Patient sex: F
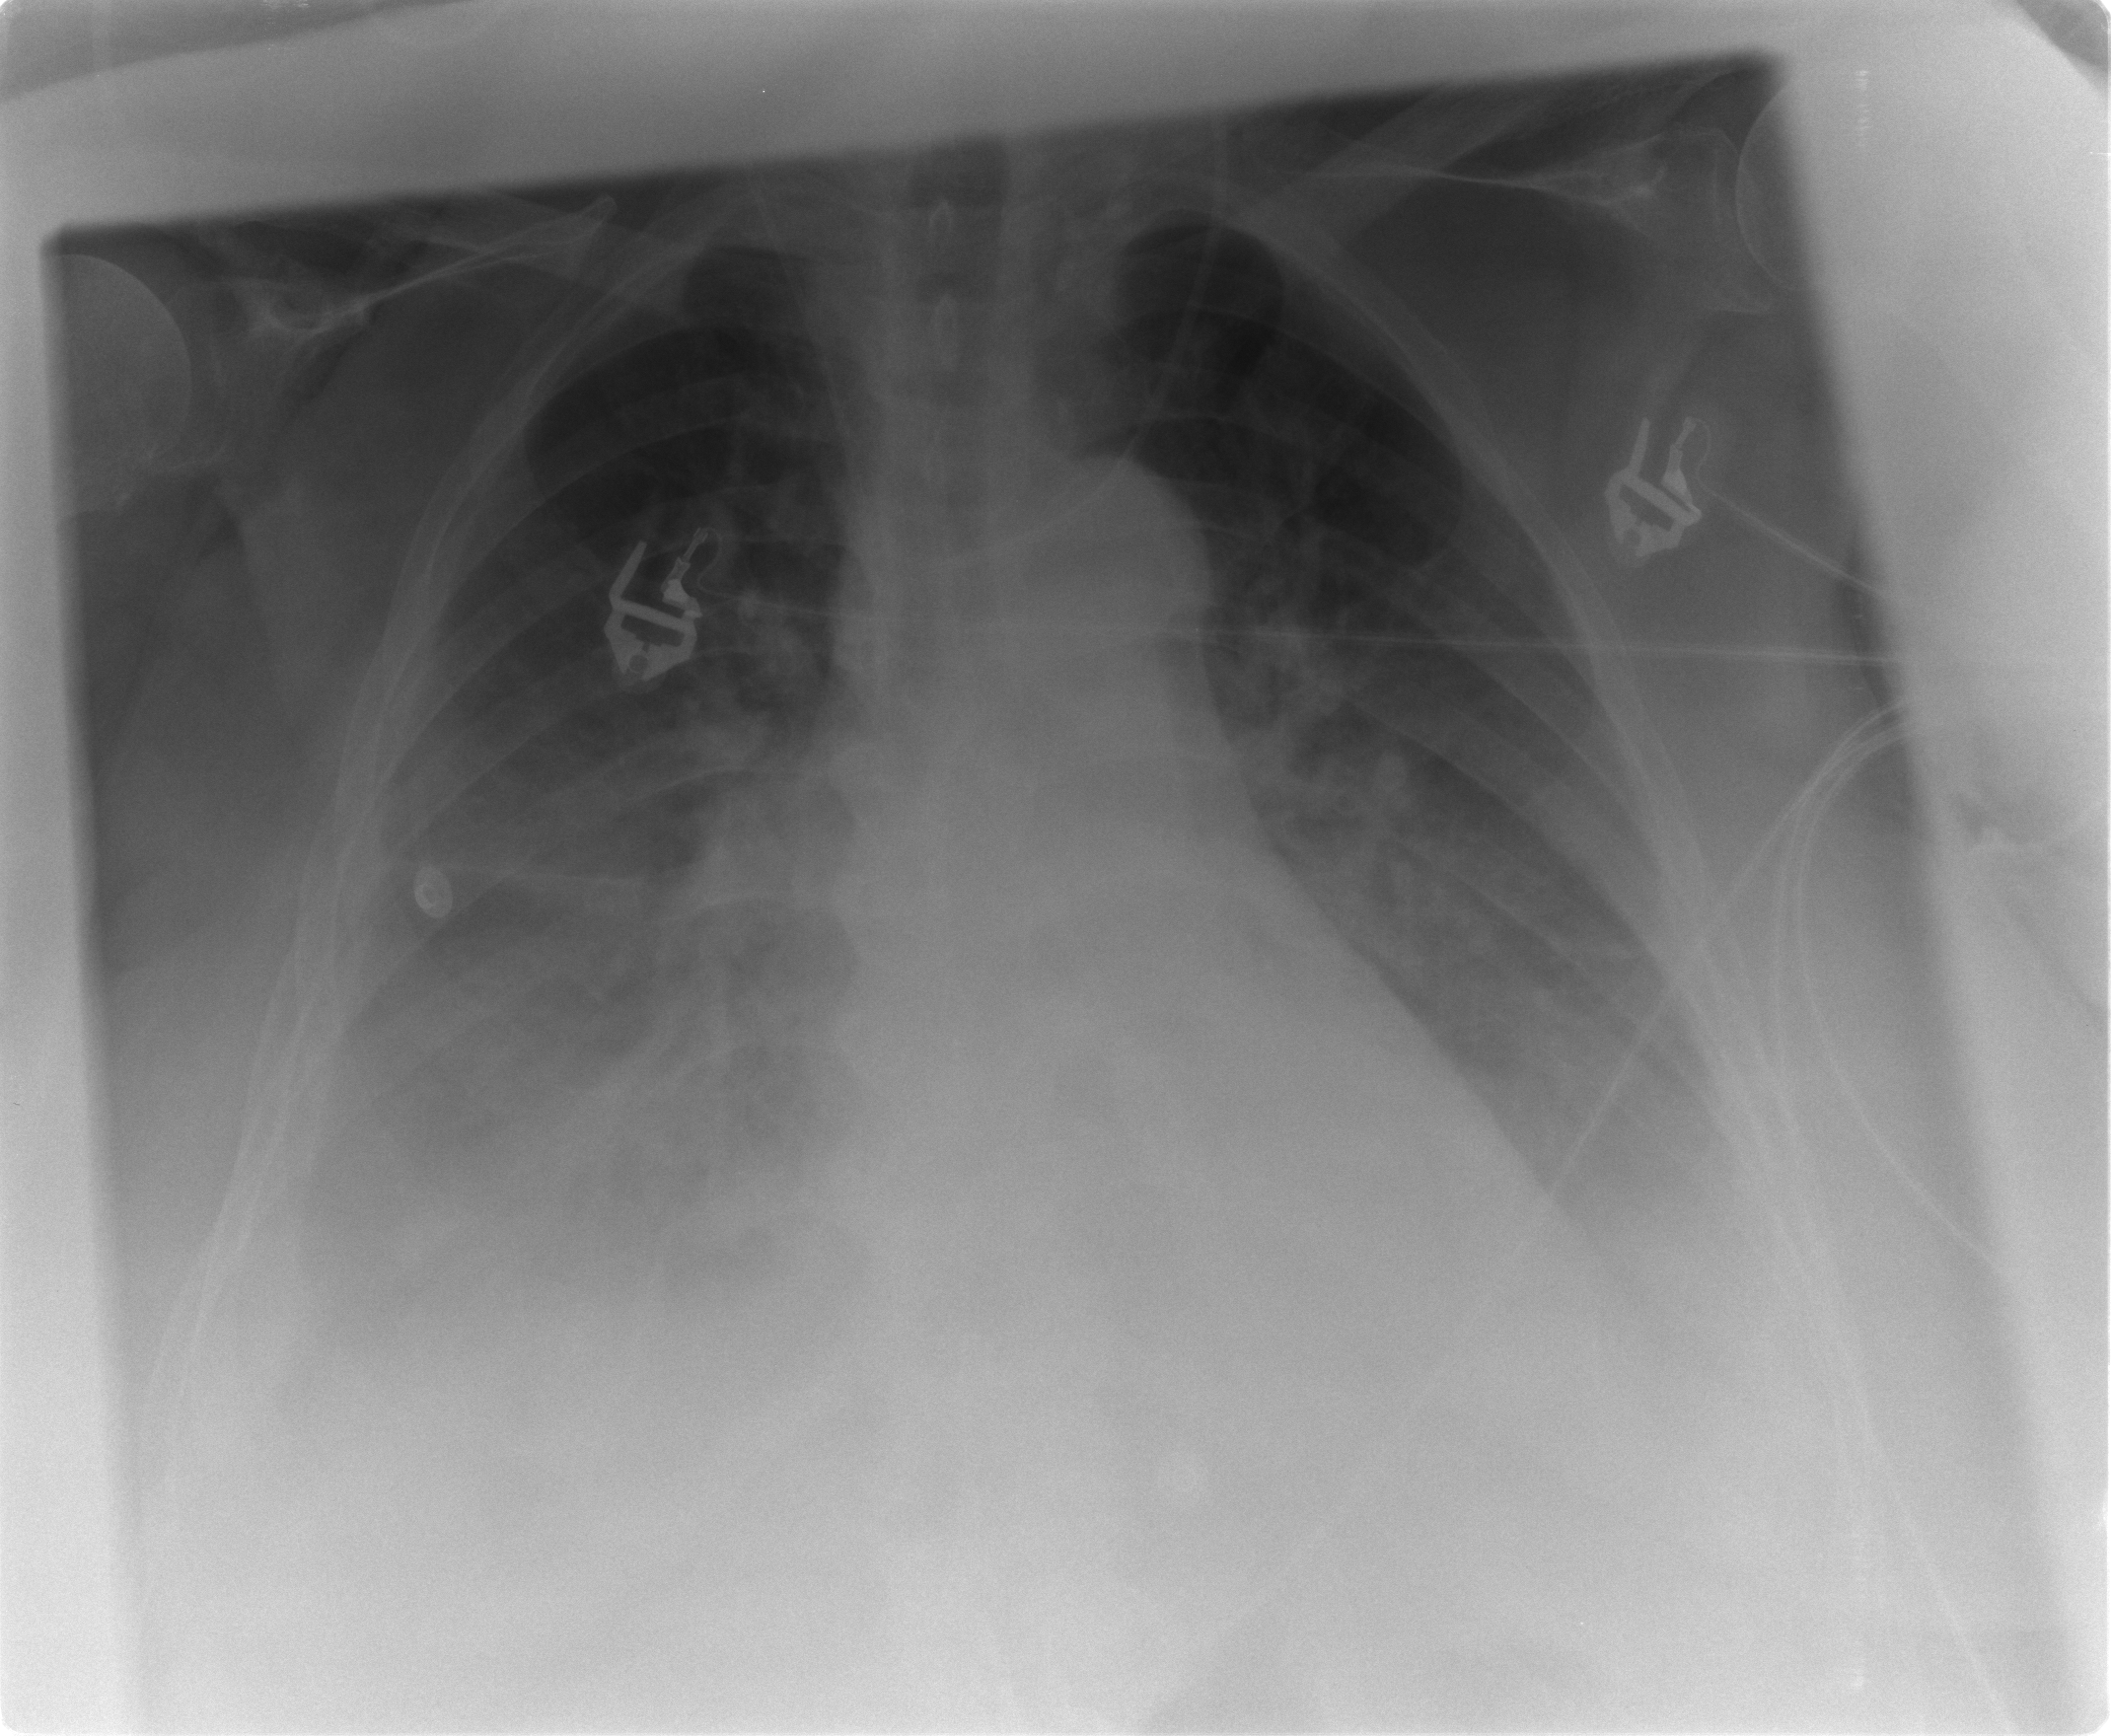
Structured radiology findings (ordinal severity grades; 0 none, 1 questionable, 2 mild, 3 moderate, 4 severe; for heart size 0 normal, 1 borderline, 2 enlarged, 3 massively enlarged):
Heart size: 0
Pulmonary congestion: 2
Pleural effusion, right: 3
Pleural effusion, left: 3
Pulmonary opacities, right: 0
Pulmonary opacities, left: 0
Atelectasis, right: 2
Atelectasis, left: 2